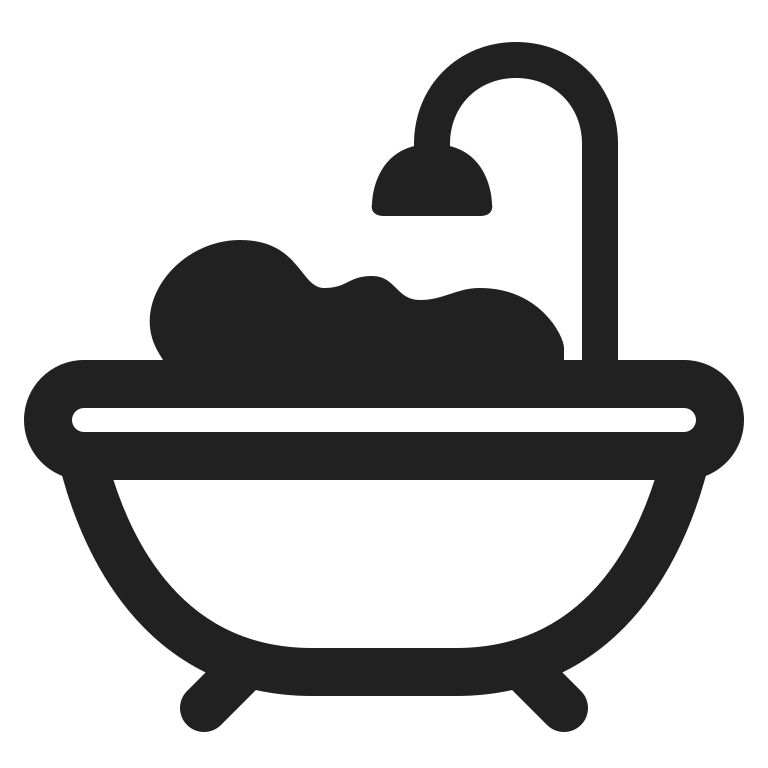
bathtub high contrast